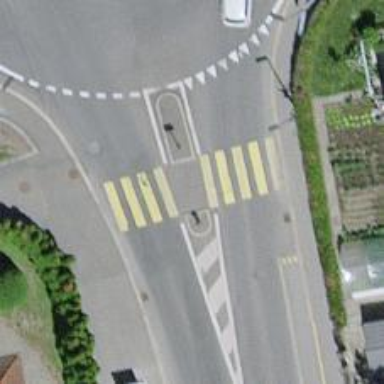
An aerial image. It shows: Zebra crossing with road island.